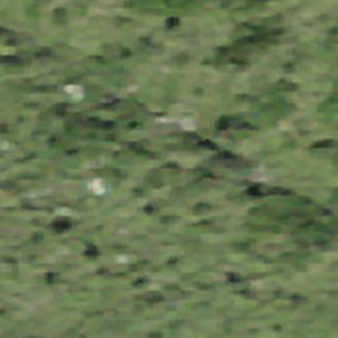
Label: other